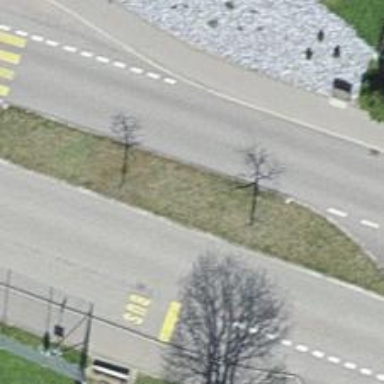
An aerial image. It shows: Bus stop with stop position for public transport.